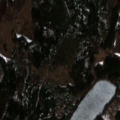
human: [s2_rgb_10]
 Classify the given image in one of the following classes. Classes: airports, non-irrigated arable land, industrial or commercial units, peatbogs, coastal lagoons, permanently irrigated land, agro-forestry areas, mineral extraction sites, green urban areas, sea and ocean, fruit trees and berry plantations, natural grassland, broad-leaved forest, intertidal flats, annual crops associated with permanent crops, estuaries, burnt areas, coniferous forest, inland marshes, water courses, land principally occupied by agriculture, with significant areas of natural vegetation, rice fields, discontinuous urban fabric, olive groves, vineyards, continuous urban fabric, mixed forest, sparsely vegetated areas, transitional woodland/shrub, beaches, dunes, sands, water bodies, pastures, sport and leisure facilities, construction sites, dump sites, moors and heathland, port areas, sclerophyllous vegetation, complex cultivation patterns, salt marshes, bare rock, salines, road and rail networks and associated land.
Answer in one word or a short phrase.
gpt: non-irrigated arable land, land principally occupied by agriculture, with significant areas of natural vegetation, coniferous forest, mixed forest, water bodies